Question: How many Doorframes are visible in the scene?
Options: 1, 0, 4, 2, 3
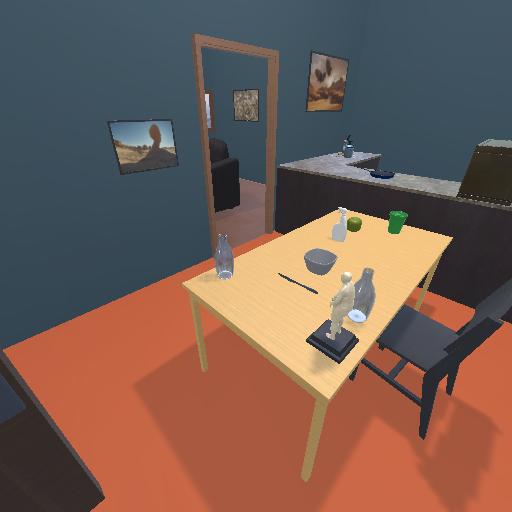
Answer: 1